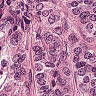
Metastatic tissue present: yes